Question: I'm trying to build the liquid layout shown below in CSS.

The left column should stretch to all available space, and if it's possible, on same line.The column on right should became with the same width.
Take a look at <URL>
But there are two problems. The height of both aligned DIVs should be equal. The first or second DIV should grow to be the same height as the other.
The second question is that when the width is not sufficient for 2 DIVs, I want the first (NomeEvento) div to be on top. and not the second div (DataEvento).
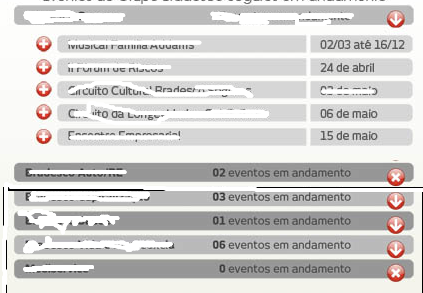
Answer: I acomplished what I want using display table, table row and table cell in my divs.
Take a look. It's exactily what I want.
<URL>